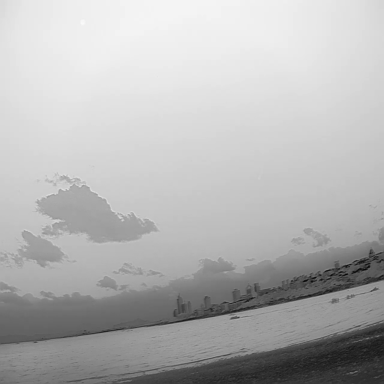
There are four objects shown in the infrared image, including three bulk_carriers, and a canoe.